RGB frame:
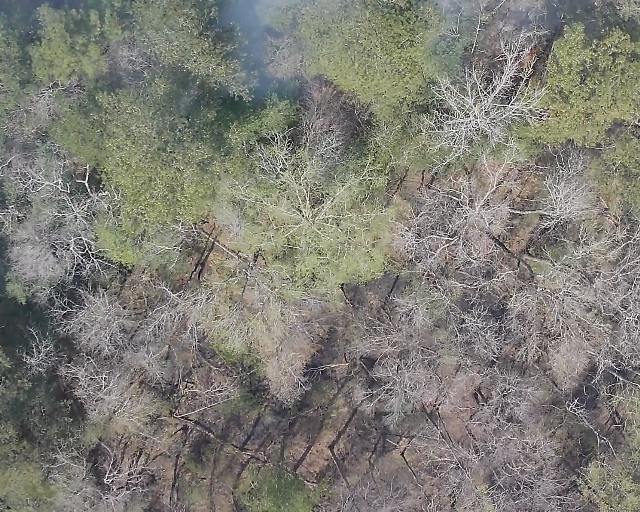
Thermal frame:
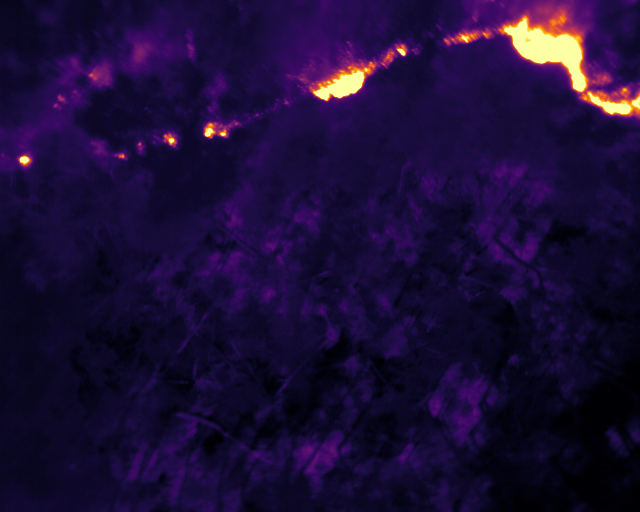
Captured: 2026-02-26 03:42:51
Pixels at or above 80 °C: 3731 (fraction of frame: 0.01139)